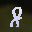
Label: 8